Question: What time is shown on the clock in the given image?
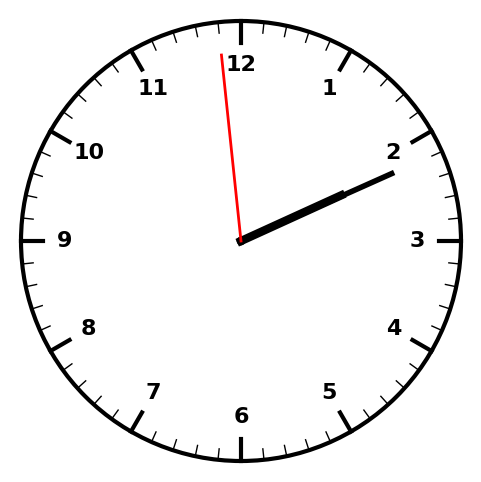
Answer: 02:10:59